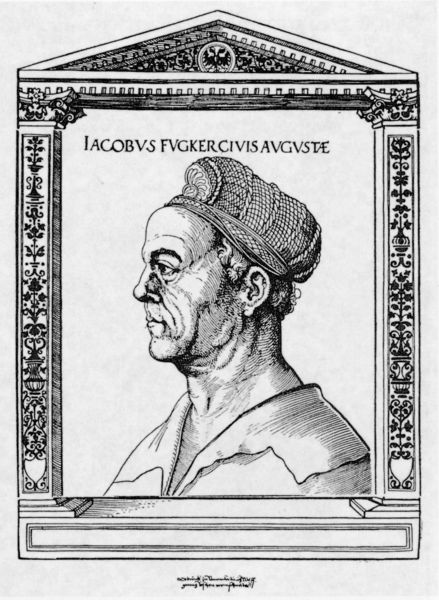
Titel: Bildnis des Jakob Fugger
Künstler: Wolfgang Resch
Institution: (Seriendruck)
Schlagwörter: adler, kopf, mann, schatten, weiß, dreieck, ausschnitt, fenster, hut, mund, nase, ohr, pfeiler, profil, schwarz, stirn, säule, säulen, zeichnung, blick, dach, haube, ornament, alt, hemd, kappe, mütze, architektur, barock, falten, gesicht, kragen, rahmen, bildnis, hals, portrait, porträt, brüstung, auge, mantel, realismus, kaufmann, bruststück, kinn, locken, potrait, renaissance, rund, kopfbedeckung, holzschnitt, seitlich, rahmung, fassade, giebel, grafik, pilaster, kaiser, spitz, ernst, inschrift, ornamente, verzierung, maler, stuck, stufen, bauer, name, alter, antike, druck, druckgraphik, hochdruck, radierung, stich, auguste, seite, selbstbildnis, braue, kapitell, fries, dreiecksgiebel, portal, wappen, sims, mittelalter, blattwerk, antikisierend, baldachin, basis, dürer, münze, avantgarde, weiter, tympanon, medici, augsburg, fugger, tiefdruck, reformation, grotesken, vignette, jakob, seriendruck, doppelkopfadler, bankier, jacobus, jakobus, herb, jakob fugger, dürer radierung seite rahmen, goldene kammer, iacobvs fucker, jonisch rahmen, sägezahnornament, iacobus, n, nasei, starker nacken, fucker, augustä